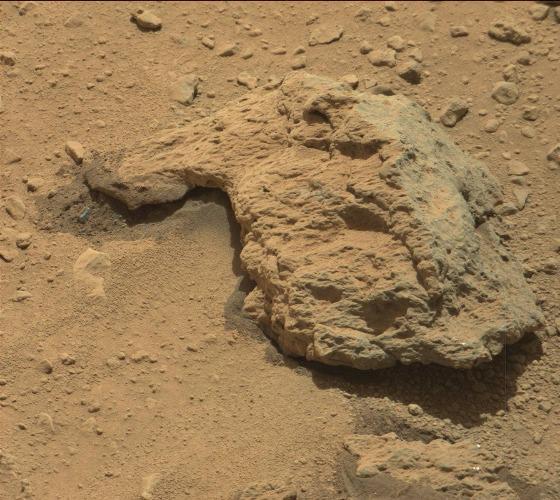
Terrain classes present: Bedrock, Gravel / Sand / Soil, Rock, Shadow